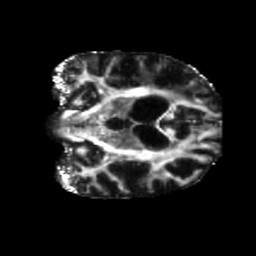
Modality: FA
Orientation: coronal
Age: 69
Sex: male
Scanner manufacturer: siemens
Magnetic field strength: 3 T
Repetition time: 5.25 s
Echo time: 0.08 s